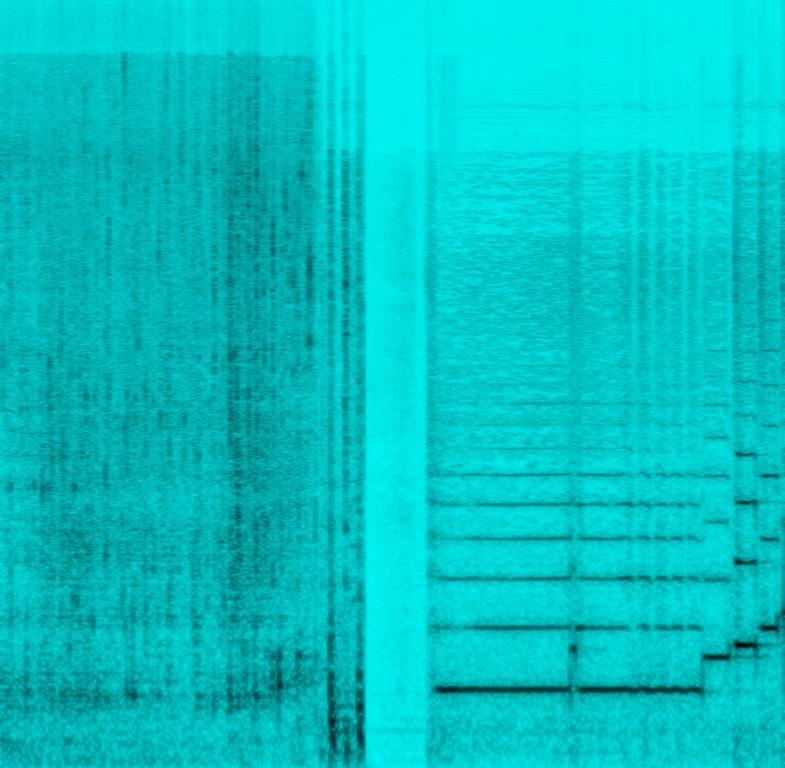
This is a beatbox performance played on a flute. There is a flushing sound effect in the beginning of the recording and then the performance begins. There is an eccentric feel to the piece. The sound effect in the beginning could be used in a soundboard while the flute can be sampled for use in beat-making.